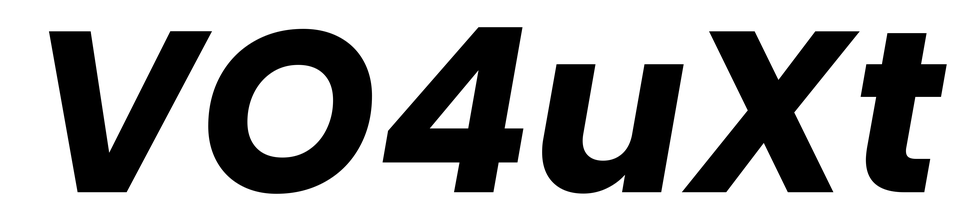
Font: Poppins-BoldItalic